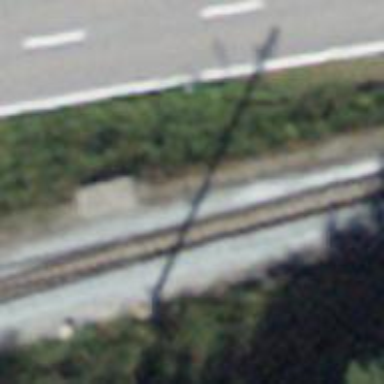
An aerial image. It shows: Railway switch.